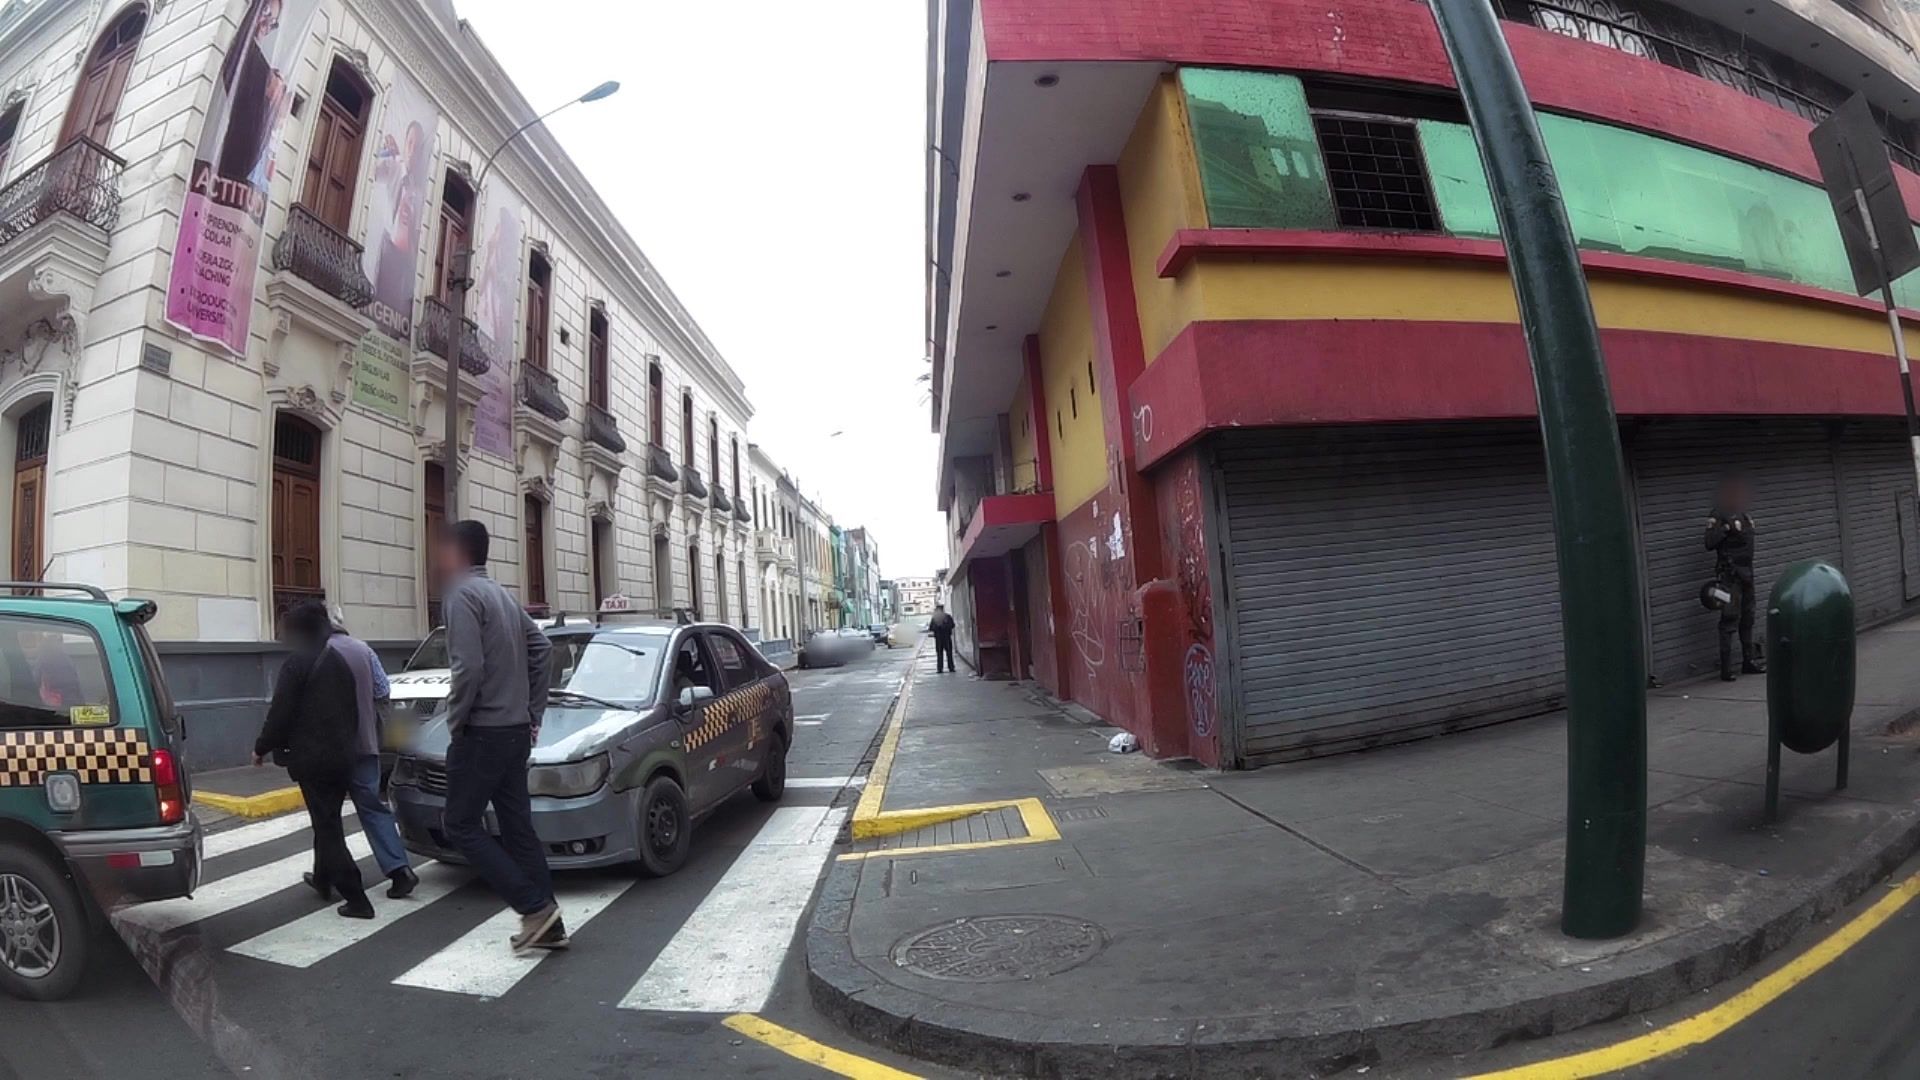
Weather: snowy
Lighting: day
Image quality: good
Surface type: walking surface
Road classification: secondary
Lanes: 2.0
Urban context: urban centre
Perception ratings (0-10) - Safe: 6.23, Lively: 8.26, Beautiful: 4.94, Boring: 2.2, Depressing: 3.22, Wealthy: 2.43